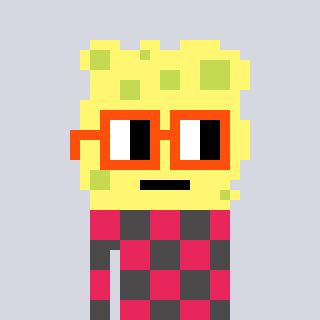
a pixel art character with square orange glasses, a sponge-shaped head and a grayscale-colored body on a cool background